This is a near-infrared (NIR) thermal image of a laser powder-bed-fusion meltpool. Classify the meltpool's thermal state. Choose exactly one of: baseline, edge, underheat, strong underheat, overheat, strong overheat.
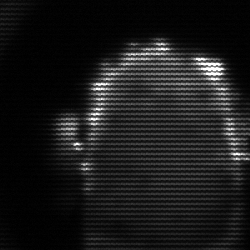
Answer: baseline